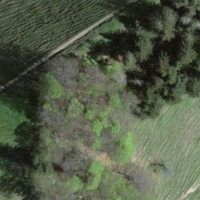
EUNIS habitat code: 23
Species observed at this site:
Phyteuma orbiculare